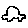
Label: car